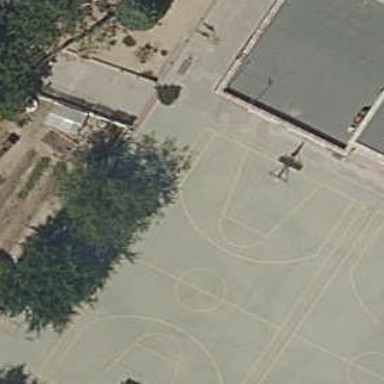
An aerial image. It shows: Basketball court on leisure land pitch.